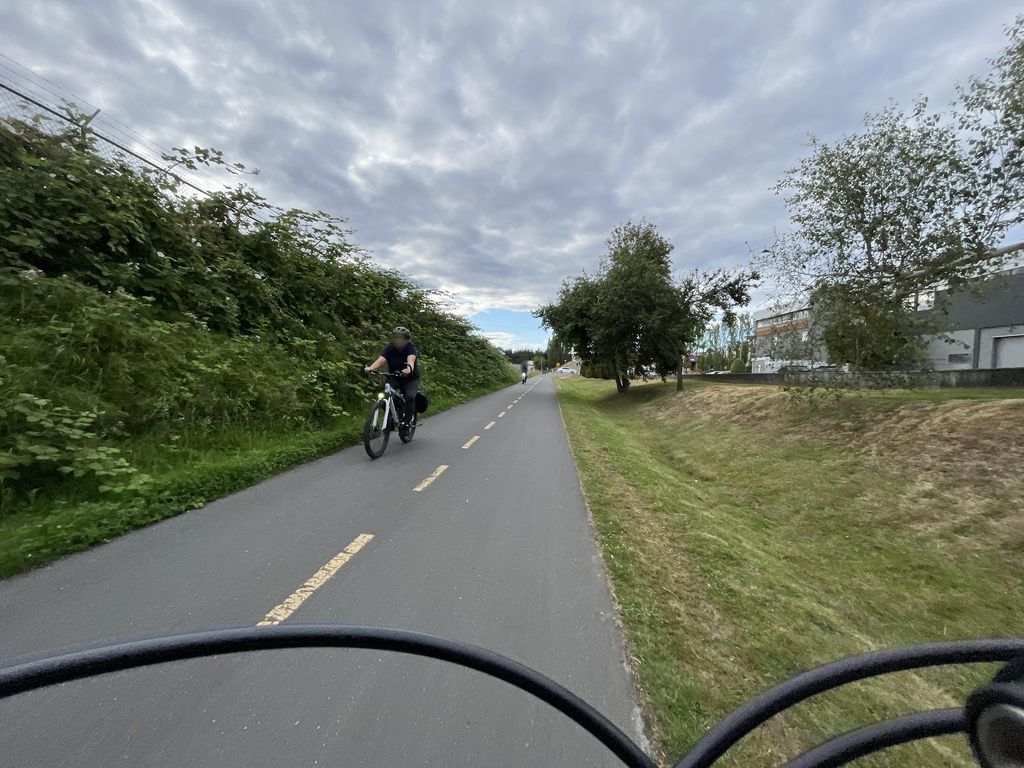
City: victoria